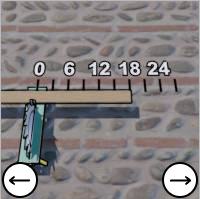
Task: length
Answer: 18
First scale value: 6.0